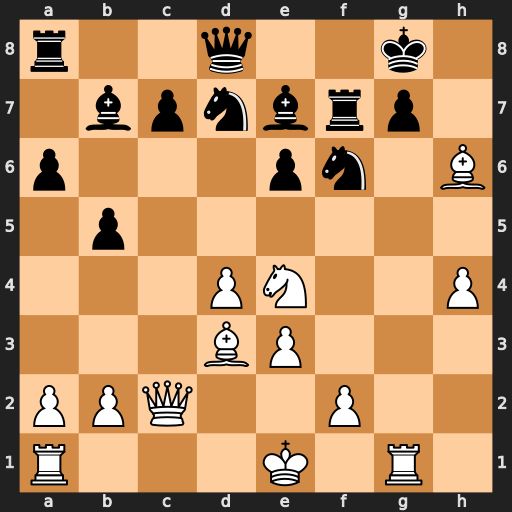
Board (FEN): r2q2k1/1bpnbrp1/p3pn1B/1p6/3PN2P/3BP3/PPQ2P2/R3K1R1
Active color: w
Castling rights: Q
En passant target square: -
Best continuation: Ng5 gxh6 Nxe6+ Kh8 Nxd8